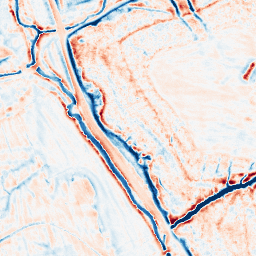
Category: edge_preserving
Decomposition family: bilateral
Decomposition parameters: d: 15
sigma_color: 150
sigma_space: 25
Upsampling method: regularized
Upsampling parameters: scale: 4
lambda_reg: 0.001
Upsampling scale: 4